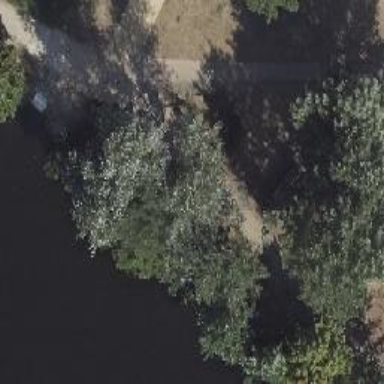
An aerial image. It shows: Broadleaved deciduous tree located in park.